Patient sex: F
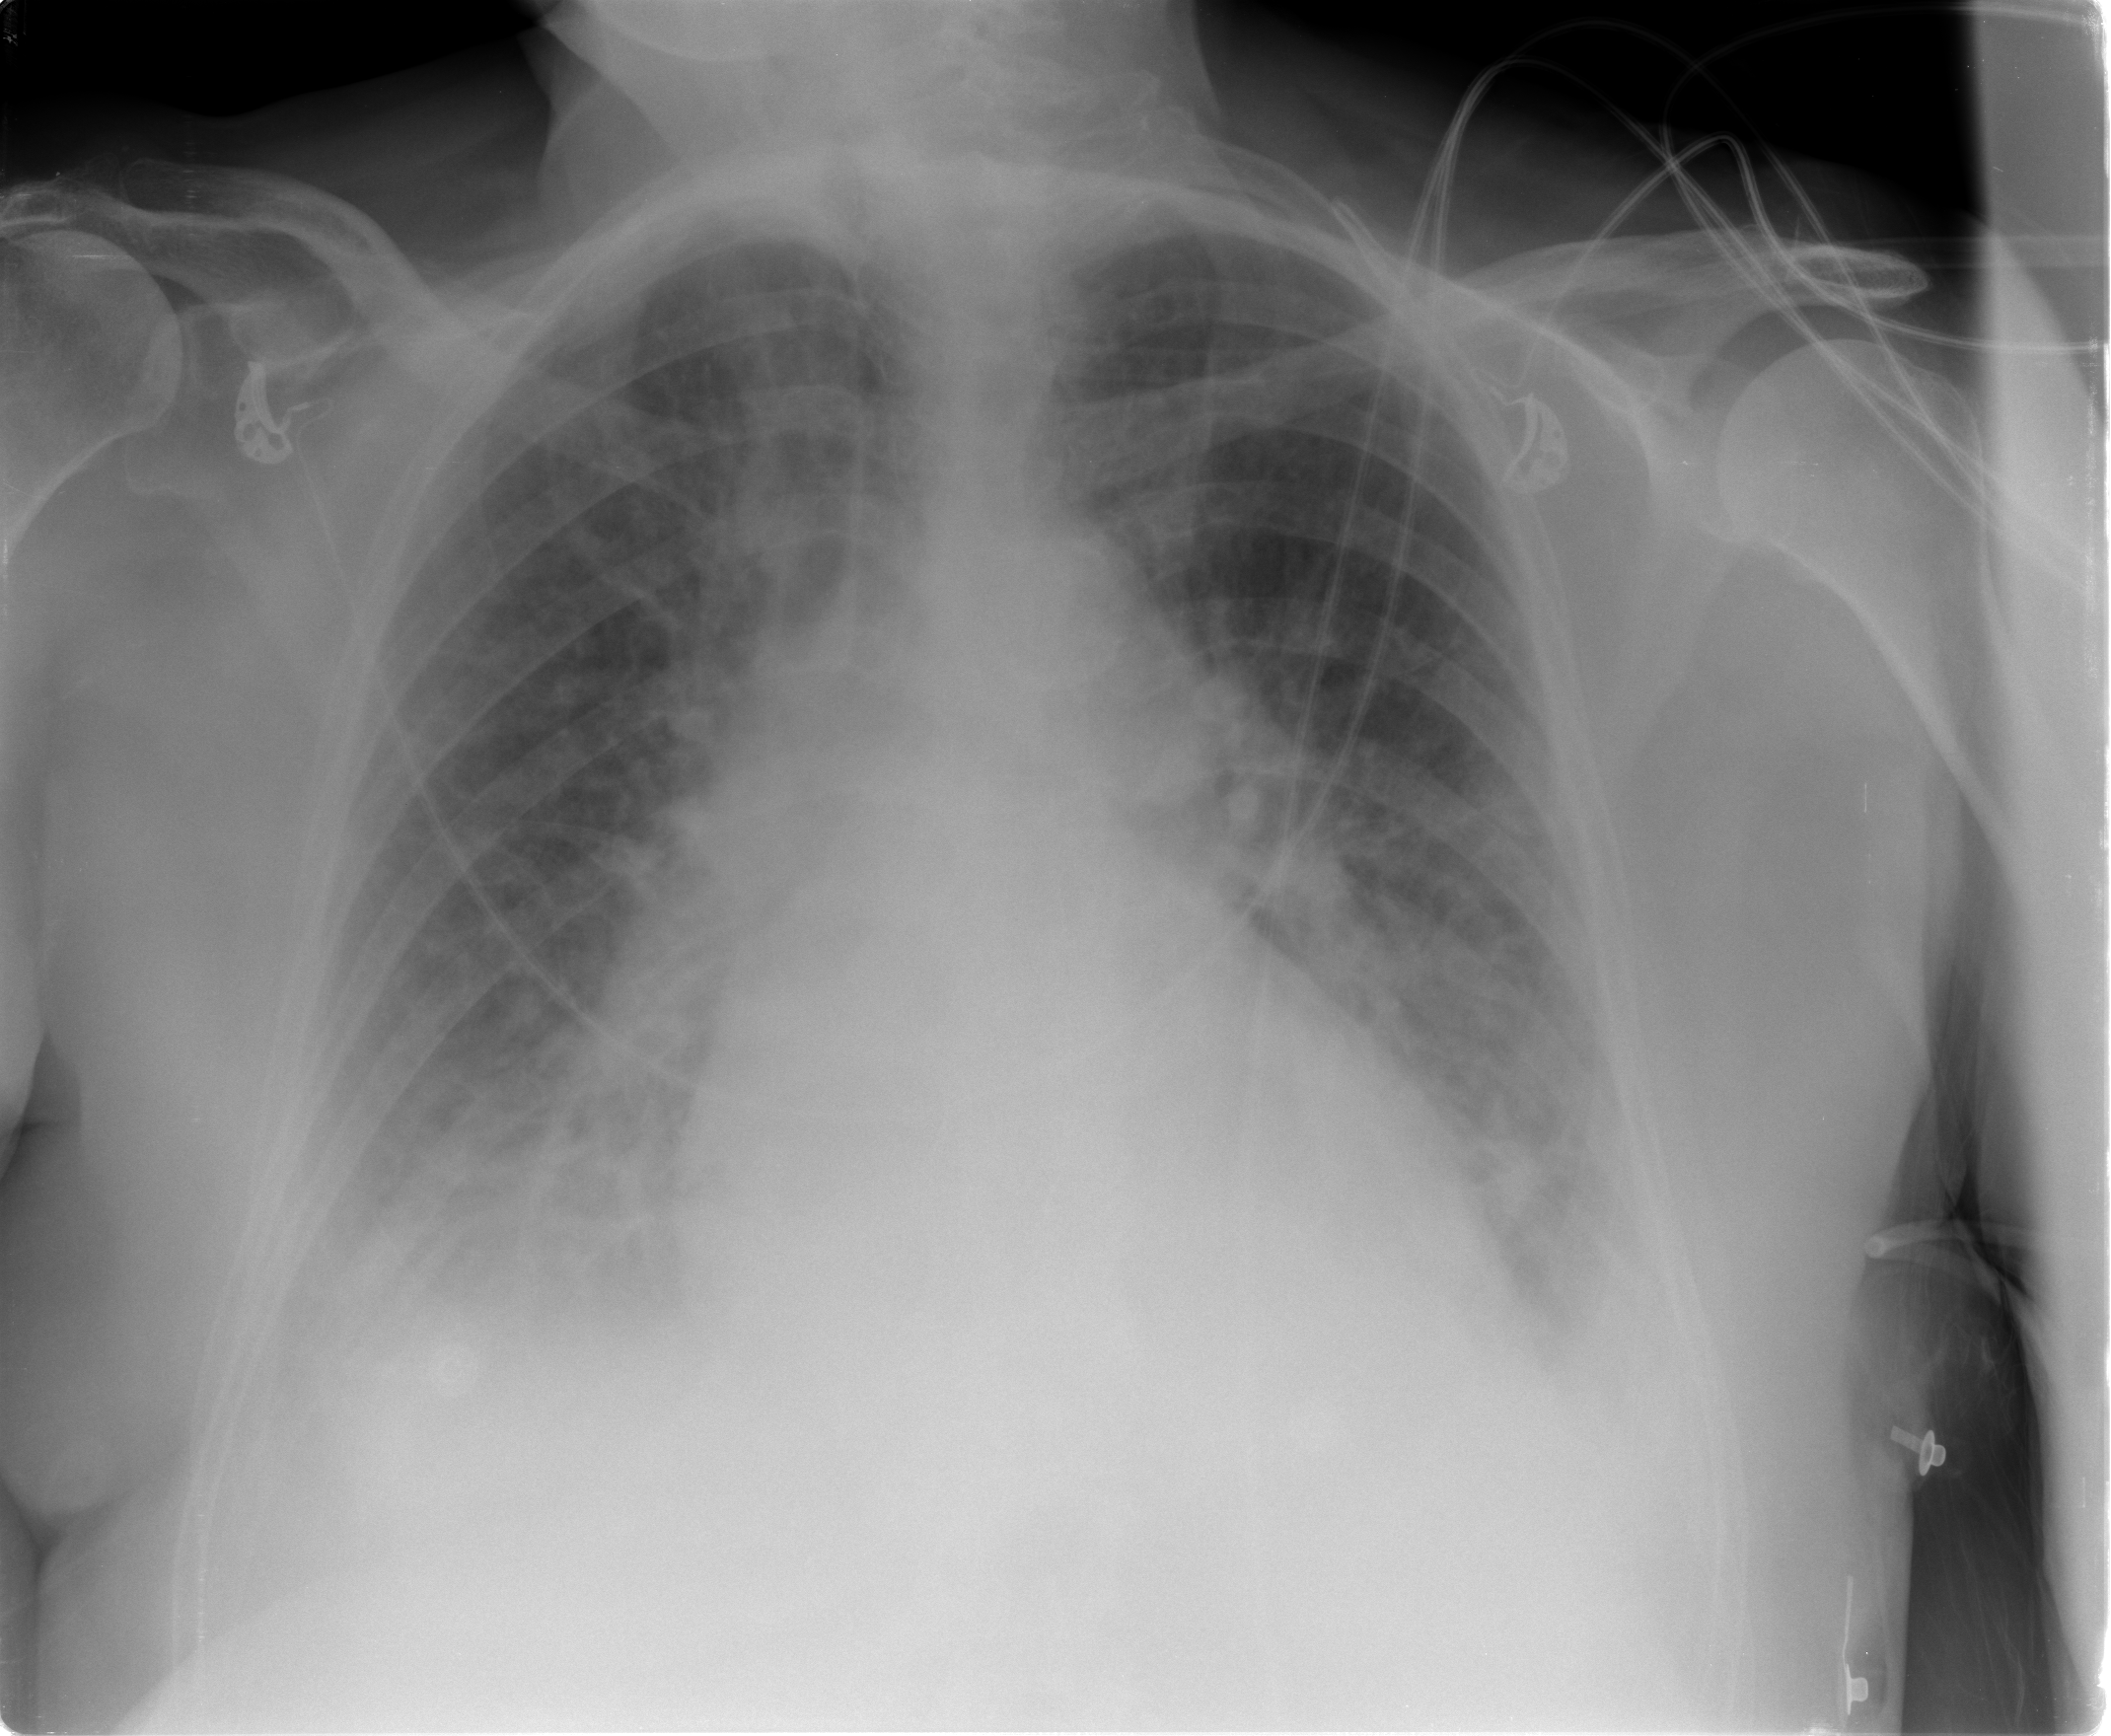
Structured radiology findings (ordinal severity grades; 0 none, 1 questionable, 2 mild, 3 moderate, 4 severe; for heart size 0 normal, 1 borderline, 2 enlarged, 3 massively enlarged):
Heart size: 2
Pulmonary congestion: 3
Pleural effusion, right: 2
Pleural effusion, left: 2
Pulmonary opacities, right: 2
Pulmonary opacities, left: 2
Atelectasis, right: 2
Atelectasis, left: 2